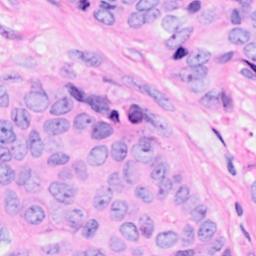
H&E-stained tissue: Breast